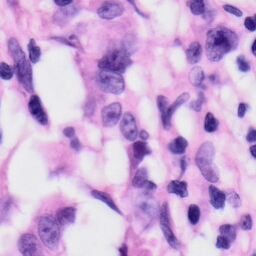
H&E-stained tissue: Skin